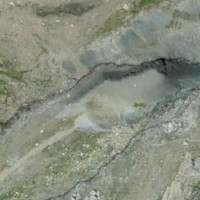
EUNIS habitat code: 48
Species observed at this site:
Androsace alpina
Bartsia alpina